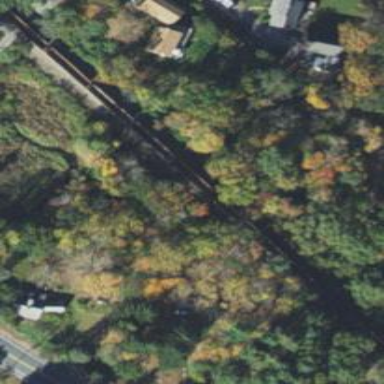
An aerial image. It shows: Trestle bridge for railway.